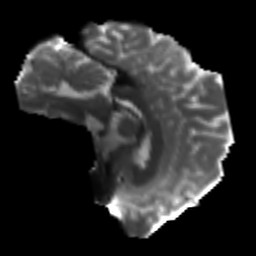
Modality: T2w
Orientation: sagittal
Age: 22
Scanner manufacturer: siemens
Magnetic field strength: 3 T
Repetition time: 4.52 s
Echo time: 0.084 s